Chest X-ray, AP view. Patient: 76 years old, sex M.
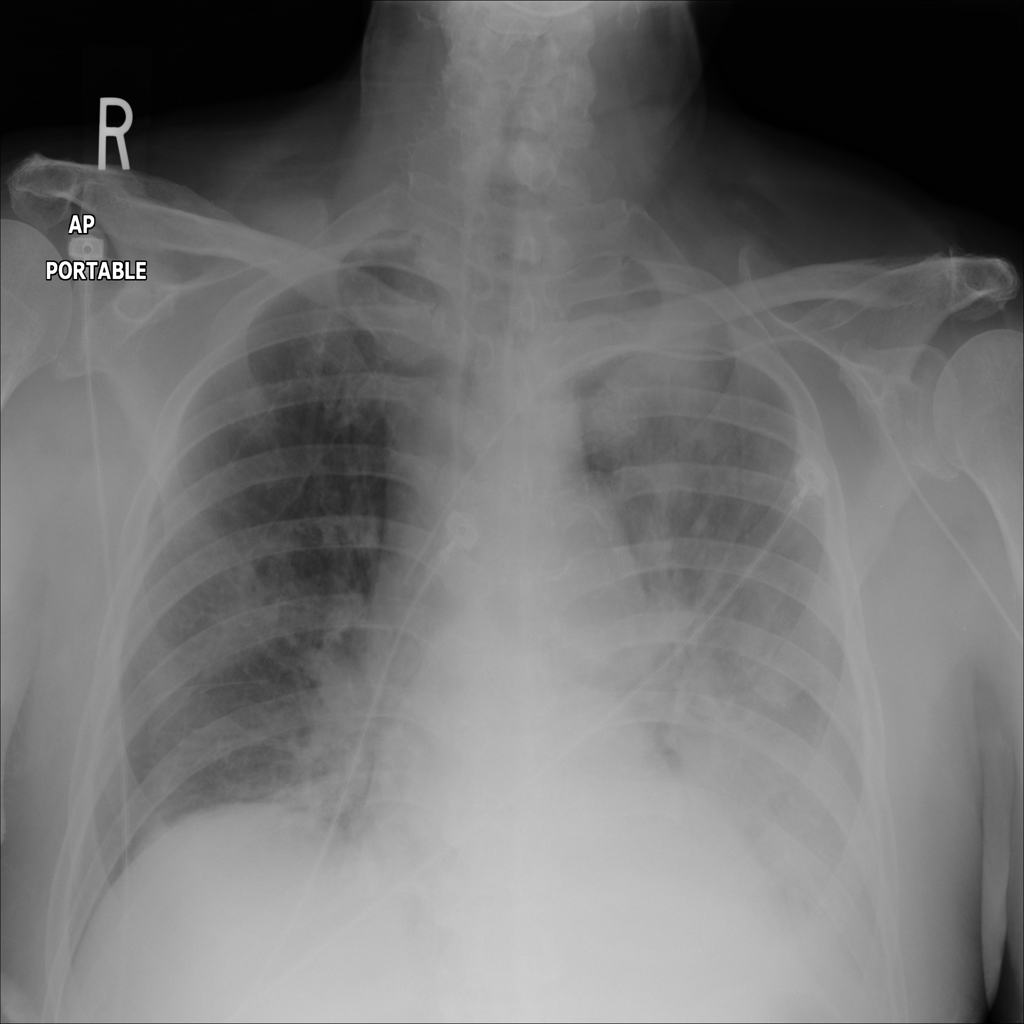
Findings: Effusion, Mass